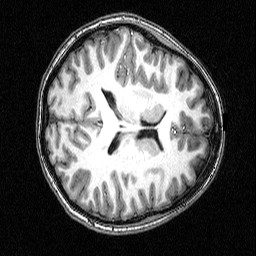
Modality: T1w
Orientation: axial
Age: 22
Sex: male
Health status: healthy
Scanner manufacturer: siemens
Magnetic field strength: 3 T
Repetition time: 2.5 s
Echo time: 0.00393 s